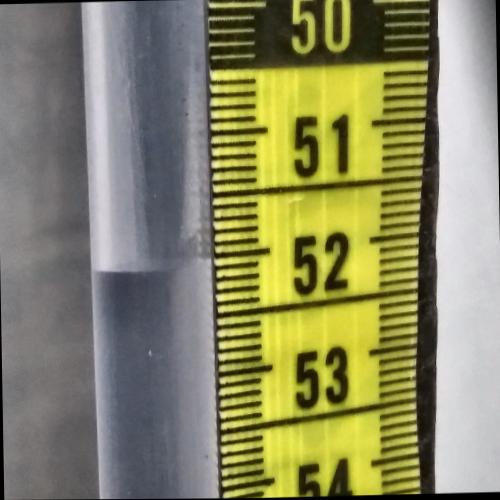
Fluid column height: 52.1 cm